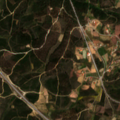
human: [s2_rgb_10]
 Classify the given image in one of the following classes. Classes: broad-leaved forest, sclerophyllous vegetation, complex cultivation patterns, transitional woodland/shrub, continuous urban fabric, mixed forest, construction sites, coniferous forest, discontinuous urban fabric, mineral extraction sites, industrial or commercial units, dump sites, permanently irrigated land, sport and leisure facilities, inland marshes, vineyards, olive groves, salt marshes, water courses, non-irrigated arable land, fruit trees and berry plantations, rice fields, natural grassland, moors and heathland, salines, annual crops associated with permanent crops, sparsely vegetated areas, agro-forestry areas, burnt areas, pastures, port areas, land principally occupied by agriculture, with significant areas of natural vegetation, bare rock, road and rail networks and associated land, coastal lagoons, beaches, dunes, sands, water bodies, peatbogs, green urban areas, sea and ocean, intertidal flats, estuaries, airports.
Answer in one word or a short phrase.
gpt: annual crops associated with permanent crops, land principally occupied by agriculture, with significant areas of natural vegetation, broad-leaved forest, coniferous forest, transitional woodland/shrub